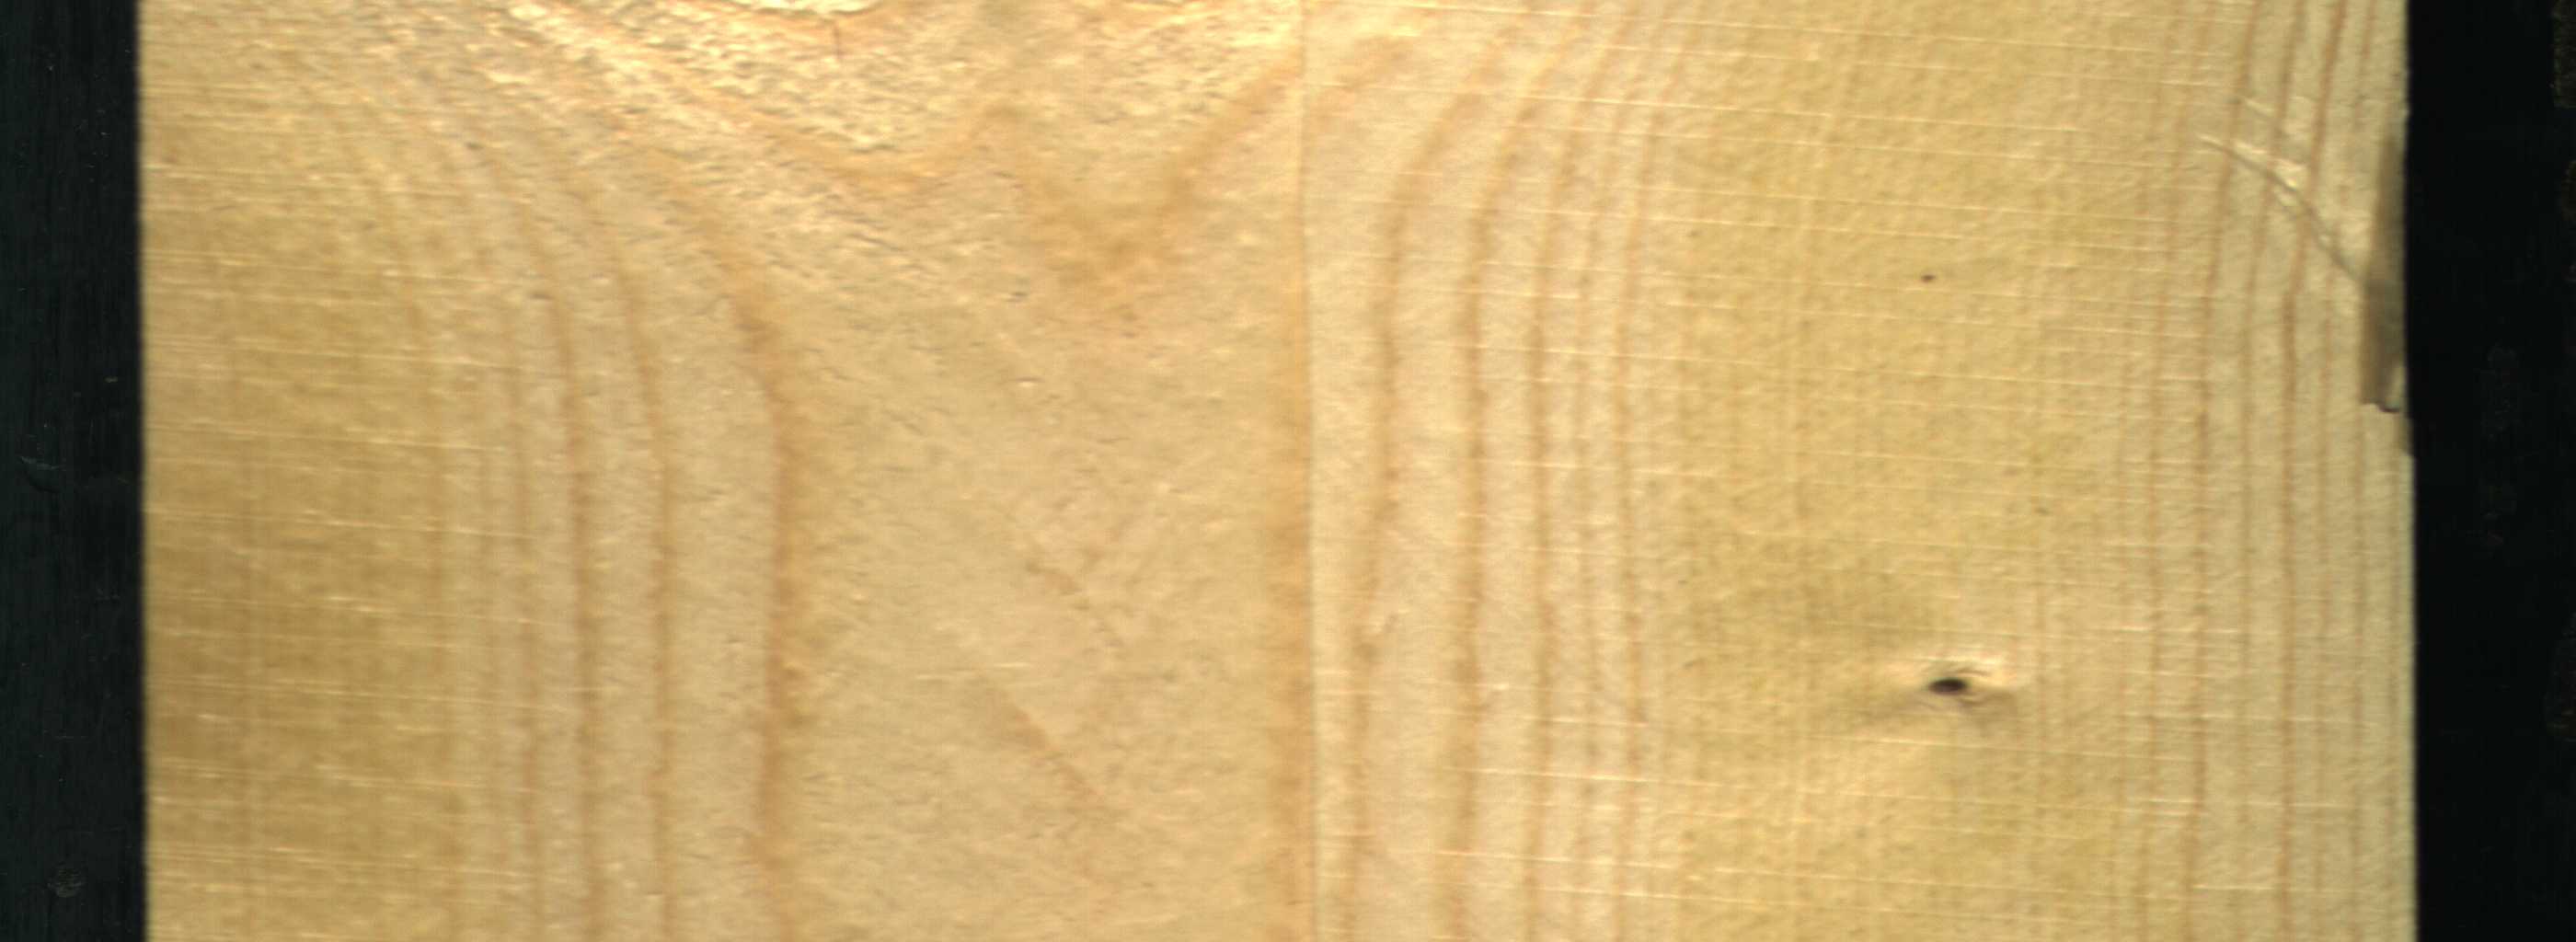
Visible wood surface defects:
Dead_Knot